Question: I'm completly new with react and currently testing this tutorial <URL>
When I try to start the application I get the following error message:

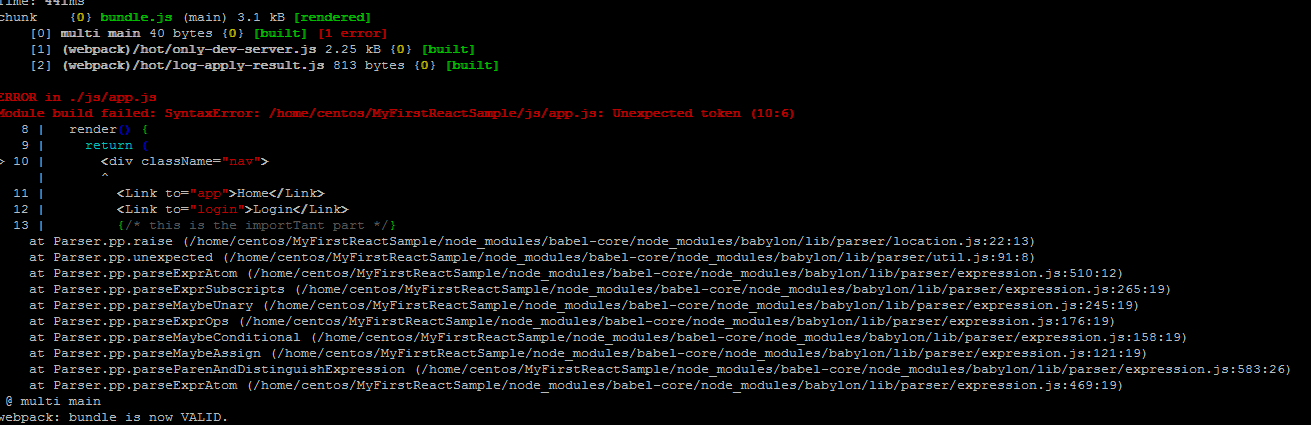
Answer: The tutorial on that site is now out of date, as Babel 6 no longer natively supports React. You need to include a plugin and configure webpack as appropriate.
<URL>
Install the plugin:
'''
$ npm install babel-preset-react
'''
You'll need to then configure your loader in webpack to use the plugin.
This blog will show you how to use webpack with babel6:
<URL>